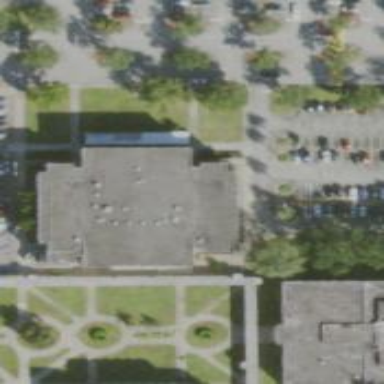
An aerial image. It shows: Arts centre building.